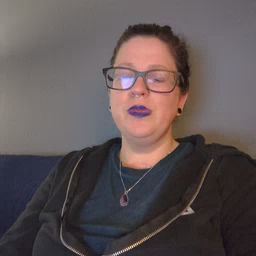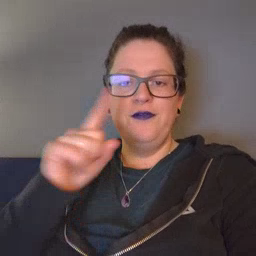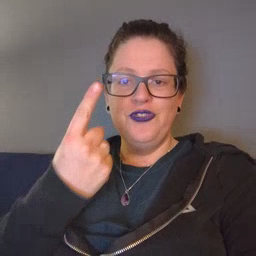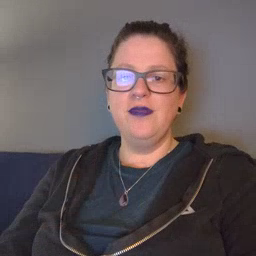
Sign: first